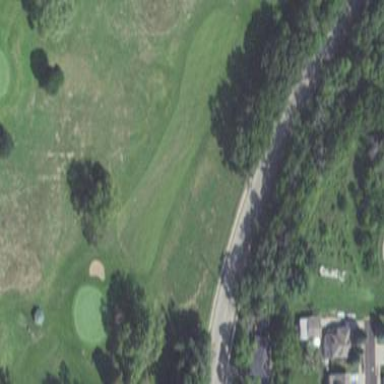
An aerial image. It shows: Grassy area designated as golf fairway.